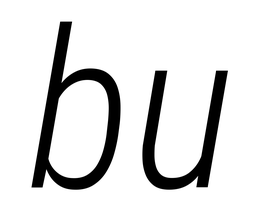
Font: Roboto-Italic_Condensed_Light_Italic